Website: bh-photo
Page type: address-validator
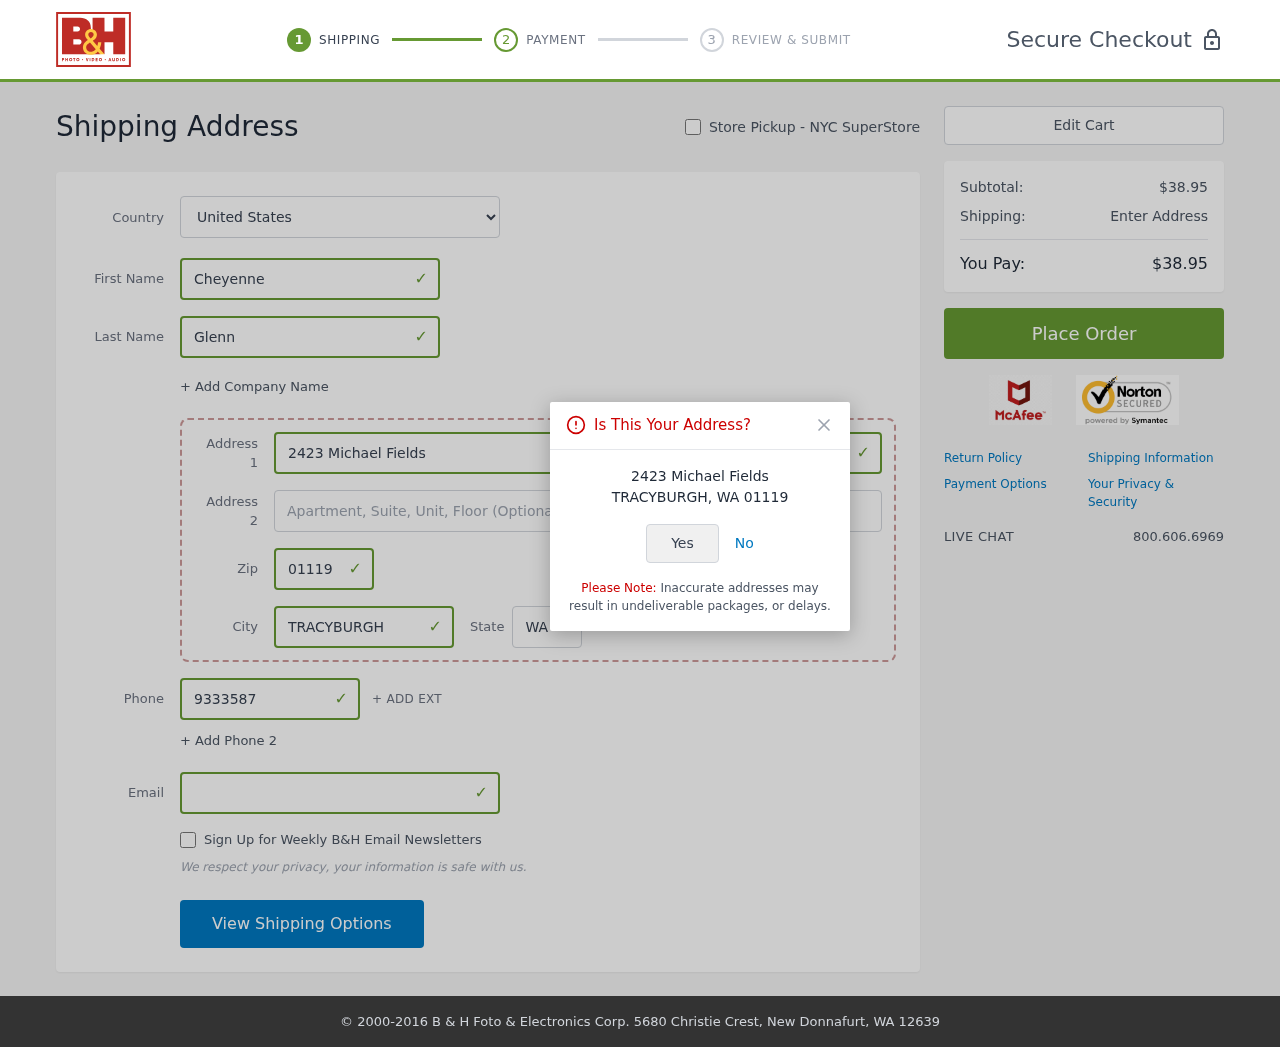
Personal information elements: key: PII_CITY
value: Tracyburgh
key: PII_COUNTRY
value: United States
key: PII_EMAIL
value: cheyenne_glenn@hotmail.com
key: PII_FIRSTNAME
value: Cheyenne
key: PII_LASTNAME
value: Glenn
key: PII_PHONE
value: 9333587332
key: PII_POSTCODE
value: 01119
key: PII_STATE_ABBR
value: WA
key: PII_STREET
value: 2423 Michael Fields
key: PII_CITY_CONFIRM
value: TRACYBURGH
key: PII_POSTCODE_FULL
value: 01119
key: PII_POSTCODE_NUMERIC
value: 1119
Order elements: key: ORDER_SUBTOTAL
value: $38.95
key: ORDER_TOTAL
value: $38.95